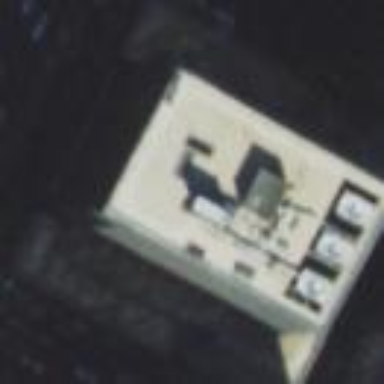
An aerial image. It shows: The building has flat concrete roof.